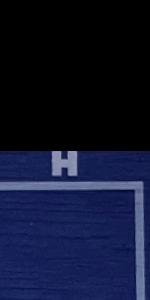
Label: Empty